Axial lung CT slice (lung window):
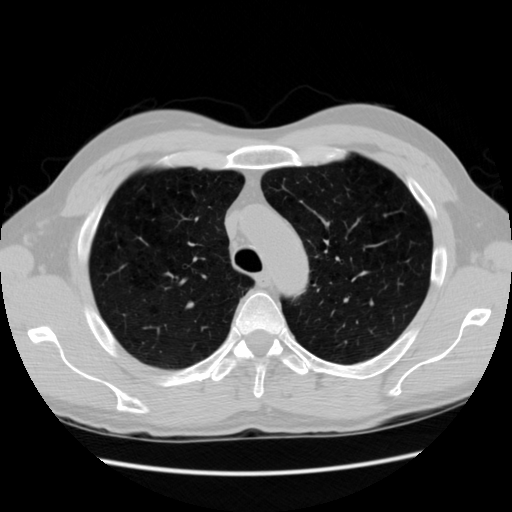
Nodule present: no